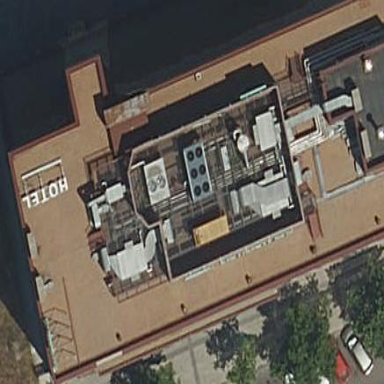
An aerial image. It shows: Hotel building.